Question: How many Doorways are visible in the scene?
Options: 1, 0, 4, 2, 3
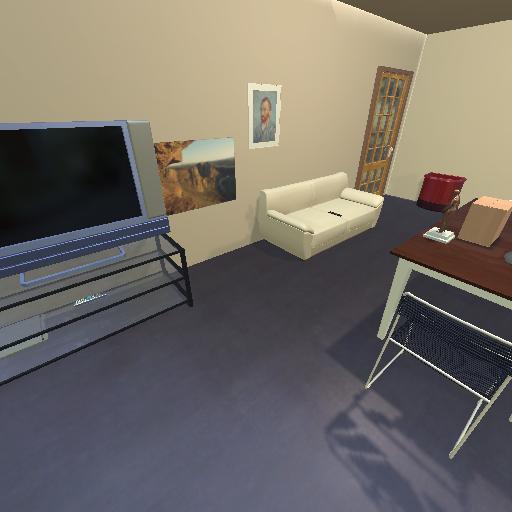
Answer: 1